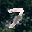
Label: 7